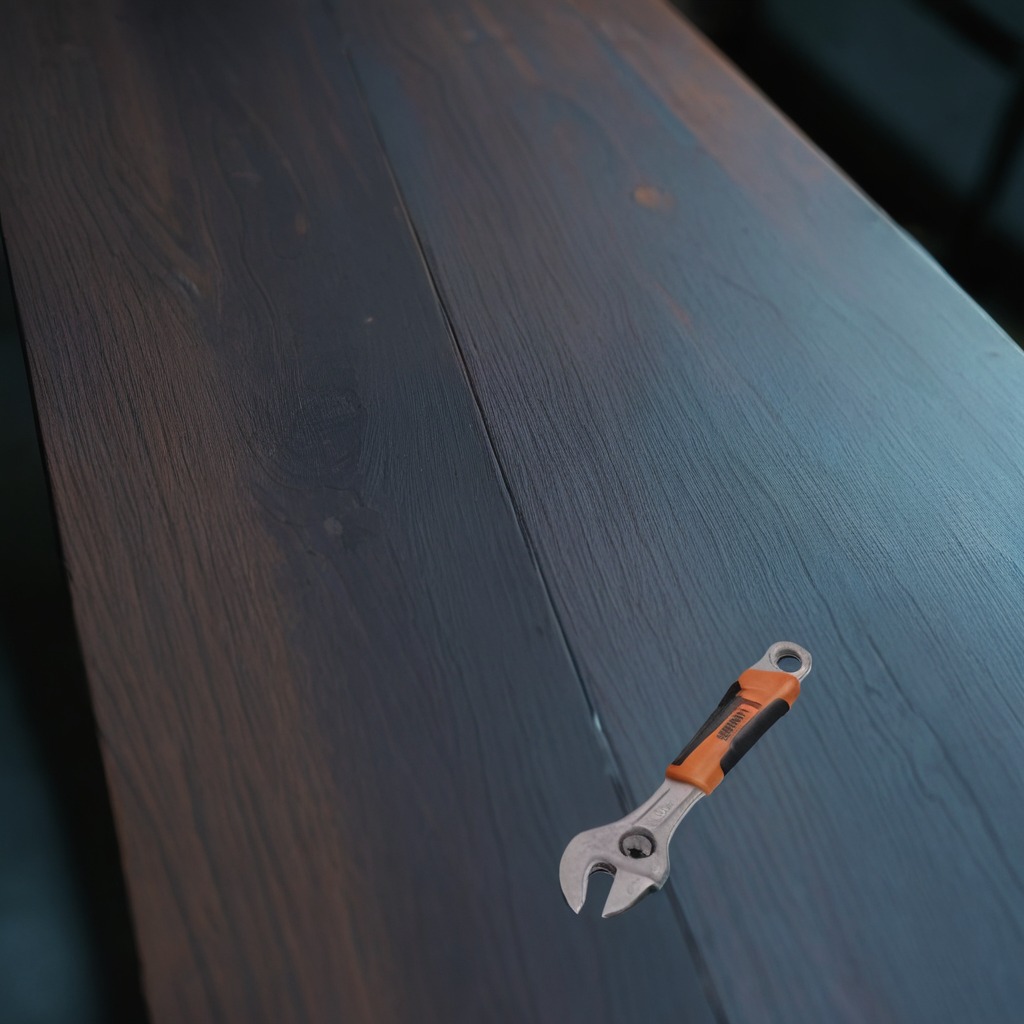
An wrench is lying on a table in a small garage at twilight.